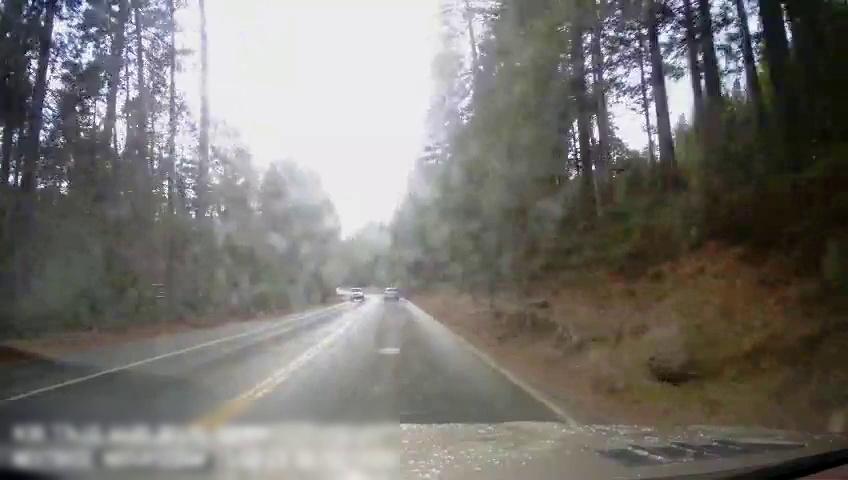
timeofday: Day
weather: Sunny
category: Drivable Space
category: Vehicles | SUV
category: Vehicles | SUV
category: Lanes | Current Lane
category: Lanes | Current Lane
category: Lanes | Opposite Lane
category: Lanes | Opposite Lane